Question: Please be very clear with your instructions as I have little experience with working with xcode and making apps in it. Here I am simply trying to make a old iphone app fit the 4-inch screen. I have already made all views into an autolayout and the view you can barely see already works. However, the UIImageView (as you can see below) does not scale to the entire screen like I would like. Thanks!

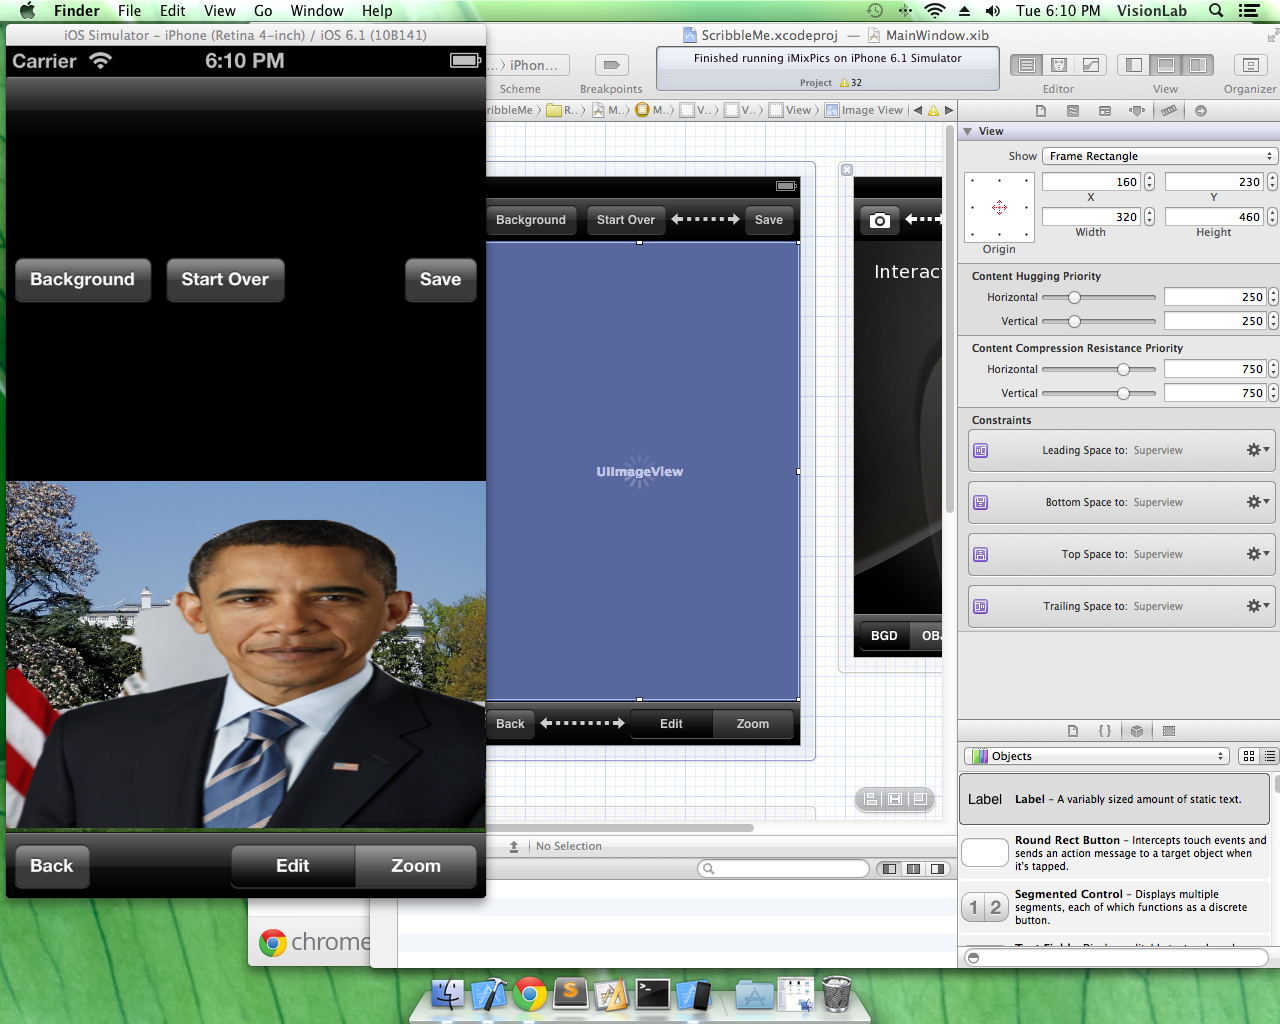
Answer: If you want you can read up Ray's <URL>. It shows exactly how to do this. You will need to click the sideways 'I'/ the 'H' at the bottom and click either: 'Leading Space to Superview' or 'Trailing Space to: Superview'. Or at the right side of your image, you need to delete the 'Leading Space...' or the 'Trailing Space...' click the little cog drop down menu and delete one and test it, make sure you are in the small 3.5 inch view then test it.